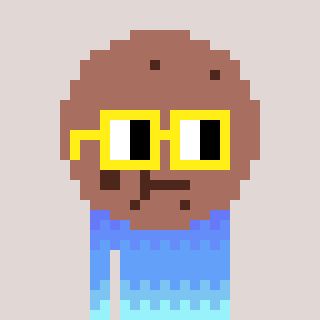
a pixel art character with square yellow glasses, a cookie-shaped head and a darkbrown-colored body on a warm background